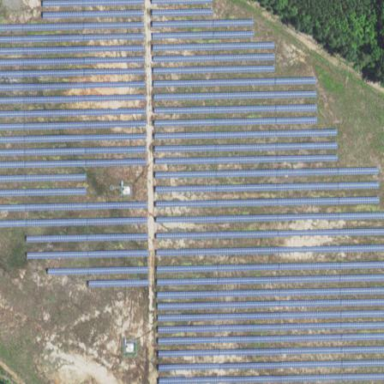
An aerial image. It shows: Solar power plant utilizing photovoltaic technology.